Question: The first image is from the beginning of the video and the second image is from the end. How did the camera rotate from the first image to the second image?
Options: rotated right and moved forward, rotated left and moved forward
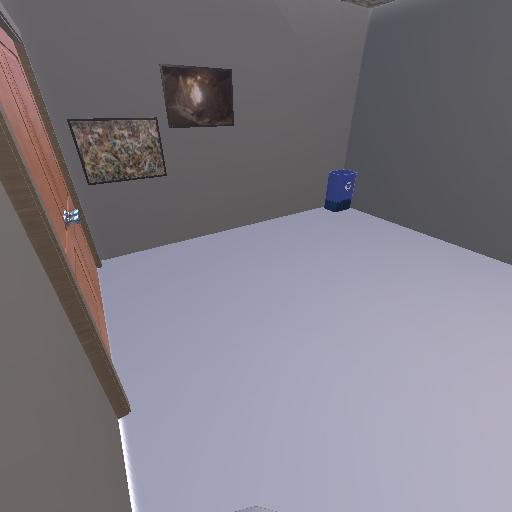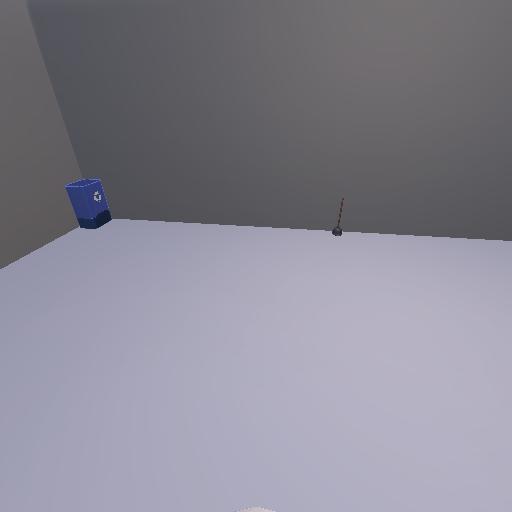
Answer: rotated right and moved forward